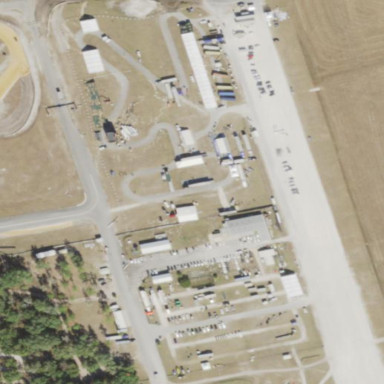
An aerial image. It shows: Motor sport raceway.